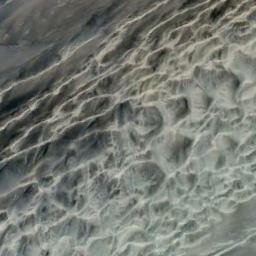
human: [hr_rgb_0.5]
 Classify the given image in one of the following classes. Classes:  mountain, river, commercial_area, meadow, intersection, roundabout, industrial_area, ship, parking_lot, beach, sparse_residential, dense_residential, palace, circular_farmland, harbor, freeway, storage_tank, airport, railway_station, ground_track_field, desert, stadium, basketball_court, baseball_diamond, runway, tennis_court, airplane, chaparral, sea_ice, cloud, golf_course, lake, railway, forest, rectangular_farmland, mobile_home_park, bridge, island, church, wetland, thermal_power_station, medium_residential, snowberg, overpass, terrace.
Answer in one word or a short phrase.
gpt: desert